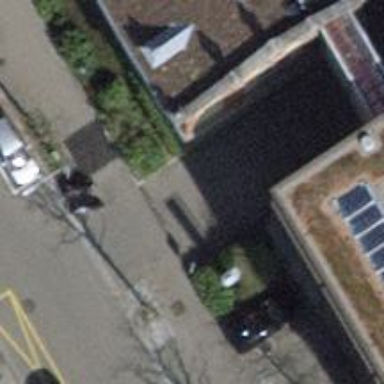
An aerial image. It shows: Bollard barrier.